Question: We have started using <URL> on one of our applications but have a problem with the dropdown and button in the Wijmo Form Decorator styling.
I have had a look at the <URL> but they haven't been helpful.
We have initiated the script and the style is applied however on all forms I cannot get the dropdown item to align correctly with other elements.
The initiation script is as follows:
'''
<script id="scriptInit" type="text/javascript">
$(document).ready(function () {
$(":input[type='text'],:input[type='password'],textarea").wijtextbox();
$("select").wijdropdown();
$(":input[type='radio']").wijradio();
$(":input[type='radio']").wijcheckbox();
$("button").button();
});
</script>
'''
As you will notice the '.button()' and '.wijdropdown()' functions are applying to each instance of the tag versus a class or an ID - we have the same problem with all 3 methods and have gone this way as this is what is desired through the entire application.
You can see a screenshot of the problem here:

I have been using Firebug to try and work out what the problem is and I suspect part of it is that Wijmo converts the 'select' element into a 'div' and applies JS to enable the 'select' functionality.
I have been using both Firebug and Chrome developer tools to debug this, I notice that there is no margin being applied either above or below either element.
I have removed all other stylesheets that are not Wijmo or ThemeRoller but no change. We are using the "rocket" theme that comes with Wijmo.
Each time I try and manipulate the 'margin-top' property on either it realigns all elements that are inline with the 'input' search field directly above.
The HTML code for the form is:
'''
<FORM id="serialSearch" name="serial_search" method="POST" action="index.php">
<label>Serial number: </label><input type="text" name="query" id="query" size="30" autocomplete="off" value="<? echo $serial_query; ?>" />
<br />
<select name="searchType">
<option value="standard">Standard</option>
<option value="fuzzy">Fuzzy</option>
</select>
<button>Search serial numbers</button>
<input type="hidden" name="serial_submit" id="serial_submit" value="search_serials" />
</FORM>
'''
It is really important for us to get this aligning correctly and appreciate any suggestions, thanks in advance.
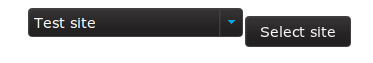
Answer: you need to wrap all the forms elements inside a div with let's say a class "input" and apply this style to the div elements:
'''
div.input {
display: inline-block;
vertical-align: top;
}
'''
<URL> that shows how it looks like.
as a suggestion, next time create a jsfiddle more than a screenshot so it's easier for people and for you to test your code.